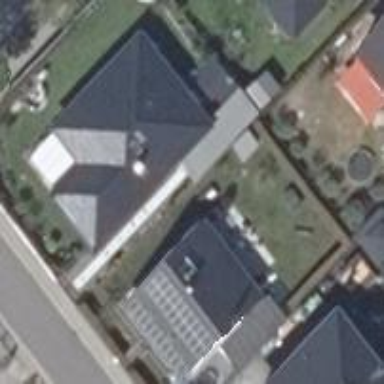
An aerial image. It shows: Simple house.